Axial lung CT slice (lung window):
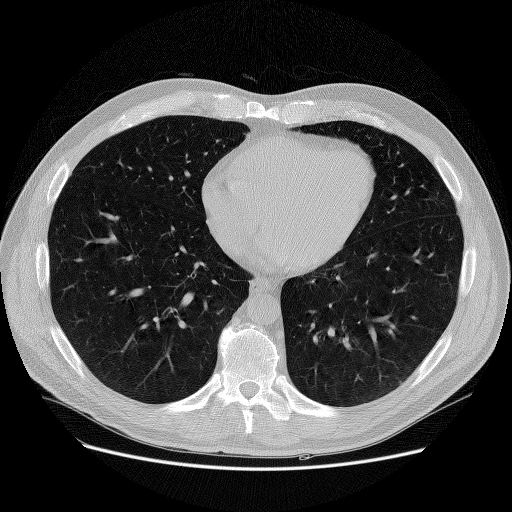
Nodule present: no